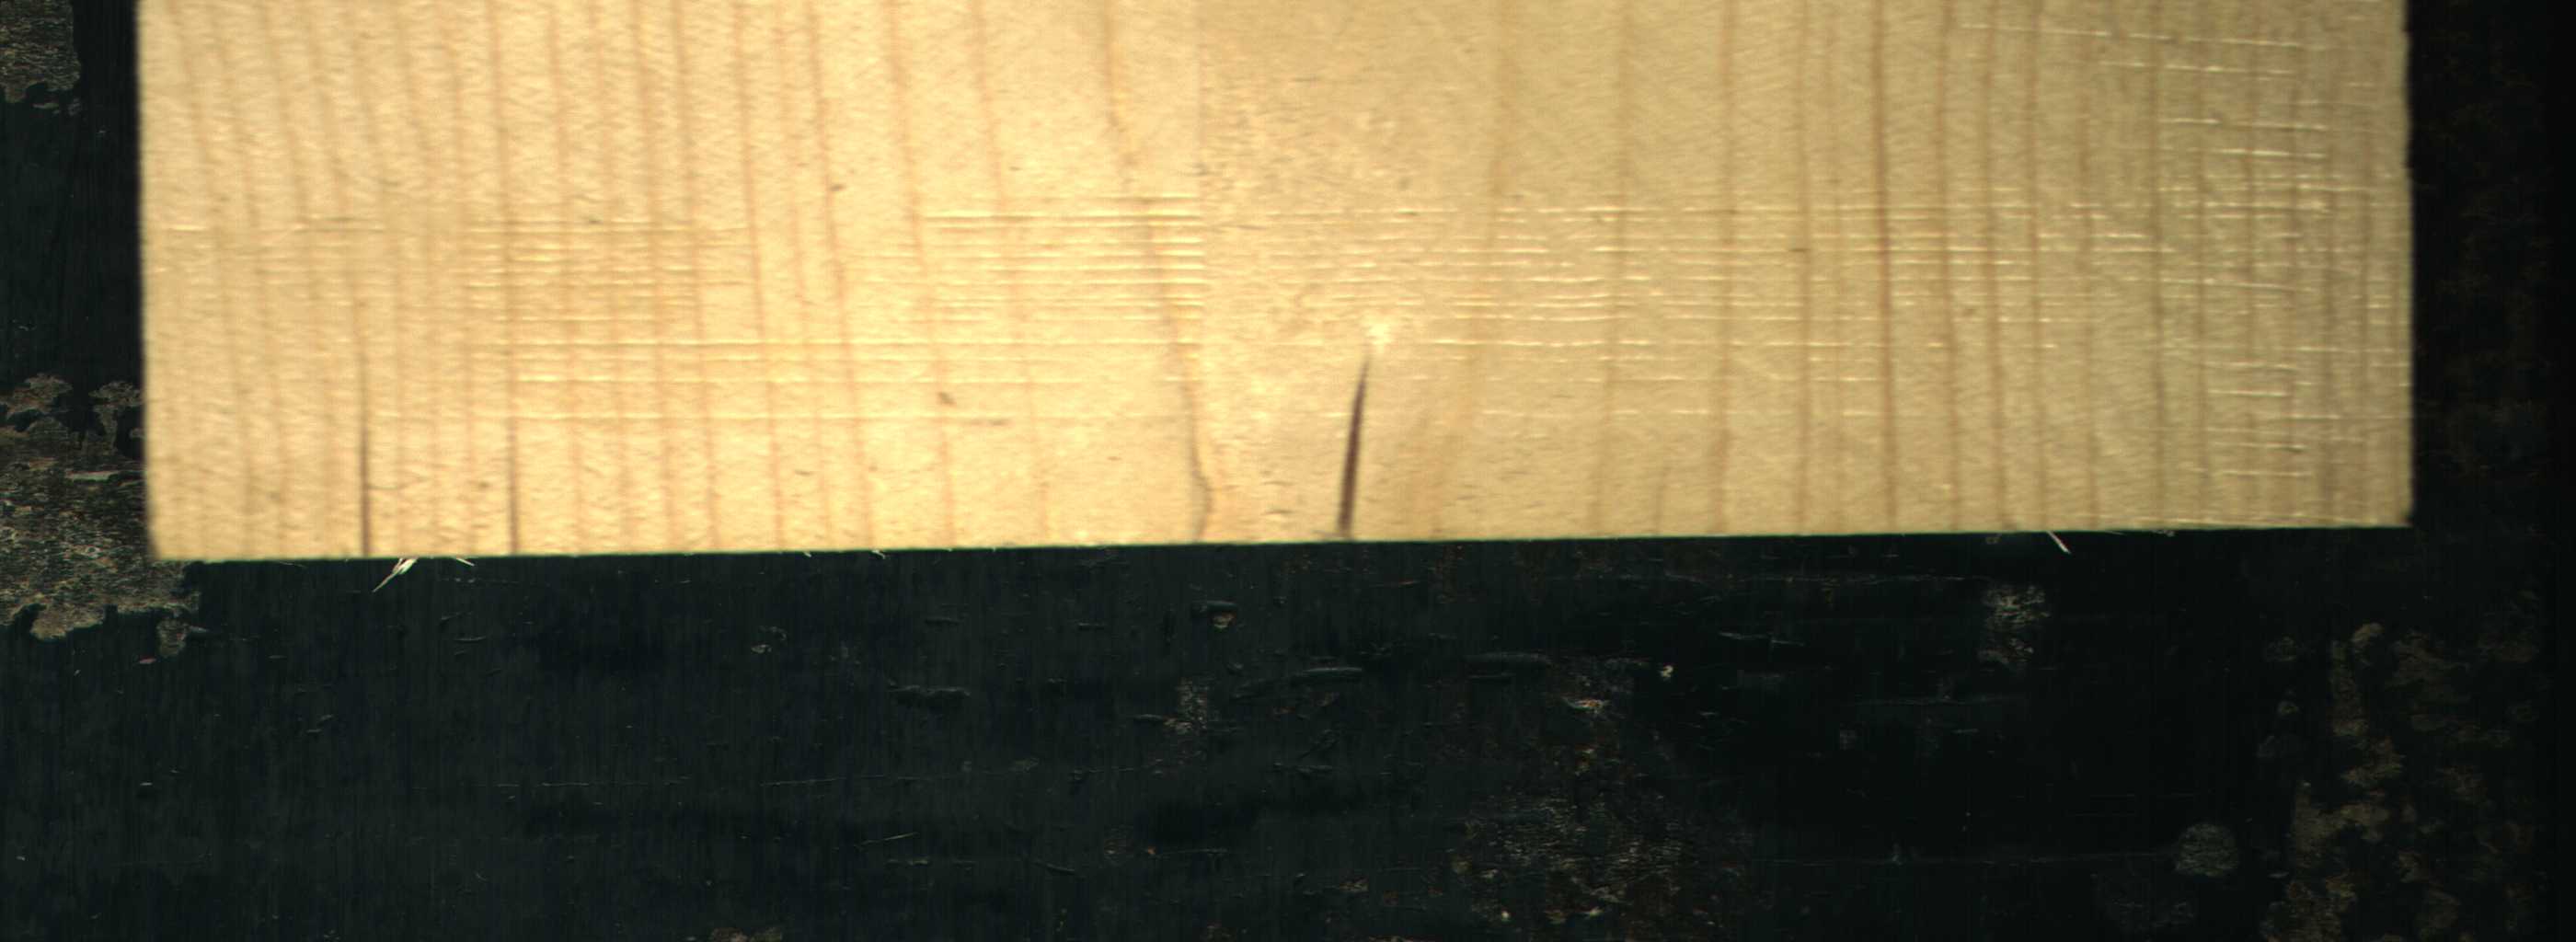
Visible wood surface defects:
Crack